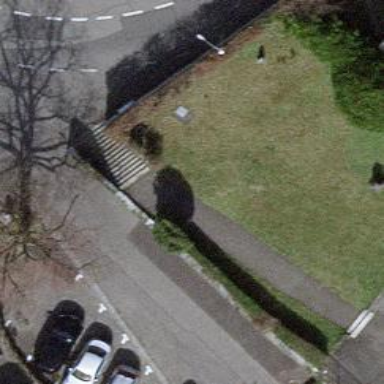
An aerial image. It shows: Set of concrete steps.